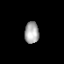
Tissue: prostate
Cell type: T cells
Senescence score: 0.2896
Nuclear area (px): 302
Mean DAPI intensity: 169.685